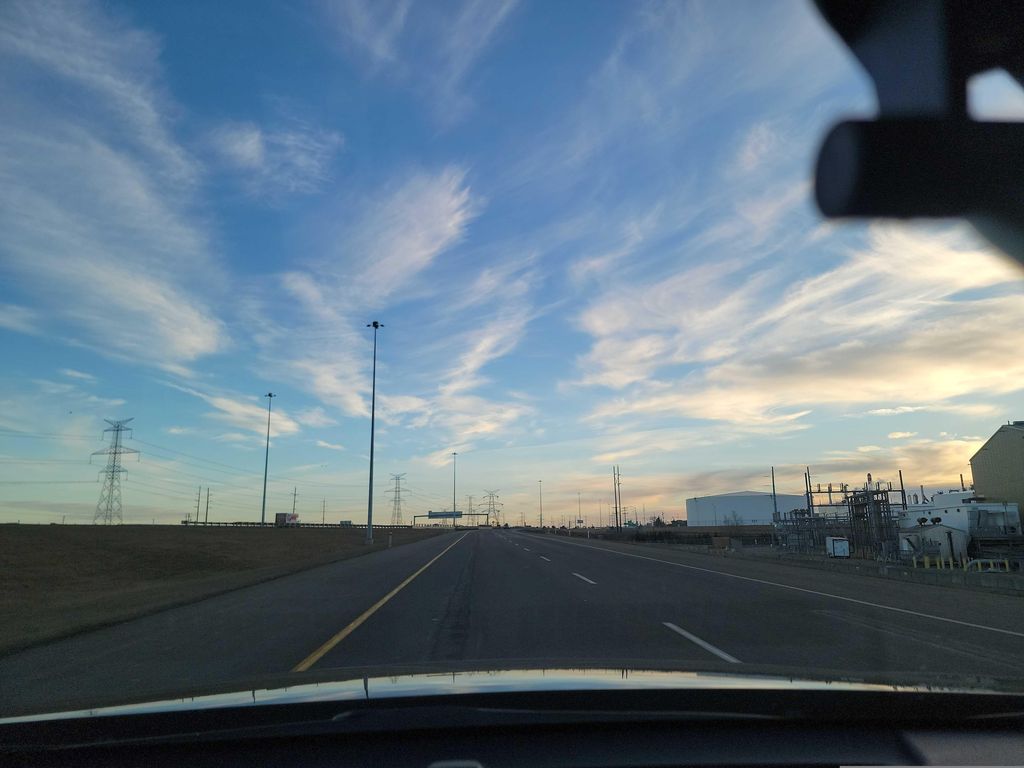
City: edmonton